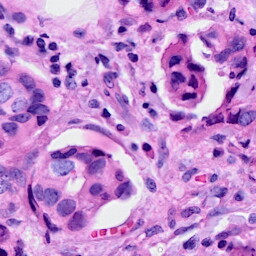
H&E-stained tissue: Breast